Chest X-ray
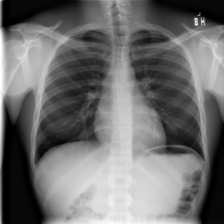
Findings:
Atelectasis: negative
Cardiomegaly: negative
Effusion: negative
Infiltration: negative
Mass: negative
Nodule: negative
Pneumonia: negative
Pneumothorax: negative
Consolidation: negative
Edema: negative
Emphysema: negative
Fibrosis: negative
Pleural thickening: negative
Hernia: negative